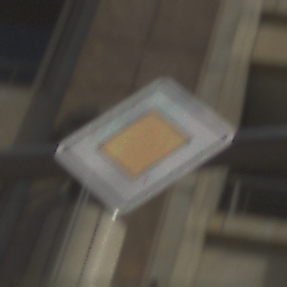
Verkehrszeichen: Vorfahrtsstrasse
Umgebung: Outdoor, Urban
Tageszeit: MorningAfternoon
Wetter: PartlyCloudy
Licht: Natural
Jahreszeit: NotSpecified
Kontrast: HighContrast